Interaction volume radius: 5 \u00c5
Interaction volume height: 45 \u00c5
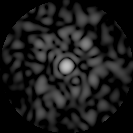
Disorder parameter: 0.8018